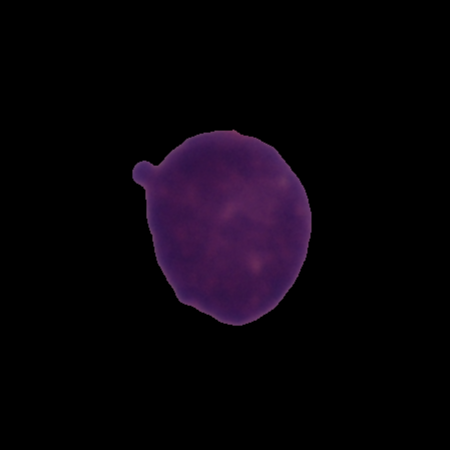
Label: healthy